Question: I have been keen on building a dialog with which to store and present the help documentation for my wxPython application. Currently, the help documentation is stored as plain text files with minimal formatting. I can foresee a direct import of the documentation into a notebook class or something similar. I am hoping someone can direct me at what I should be looking at for building something similar to this:
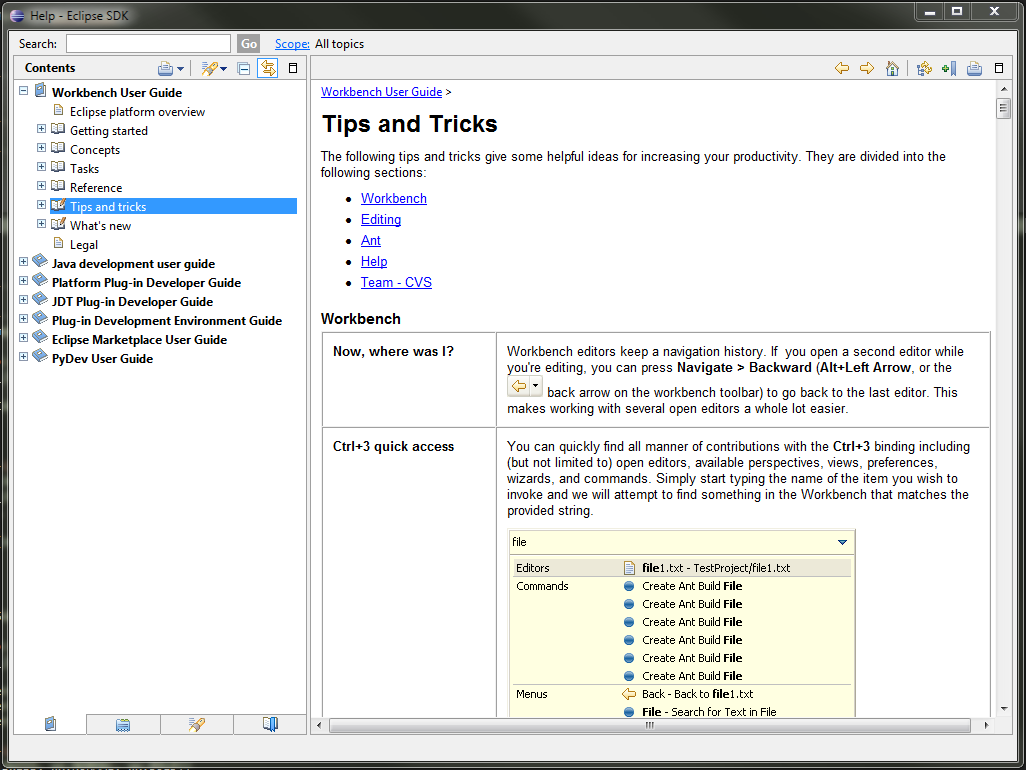
Answer: I have used HTMLWindow for displaying some nicely formatted text. It only accepts basic HTML constructs, but it's enough for this sort of thing. I have an example <URL>. Otherwise, you can probably use one of the TextCtrl widgets in read-only mode. There are lots of examples in the wxPython demo that you can look at for those widgets.